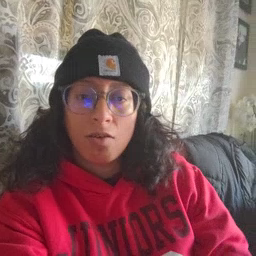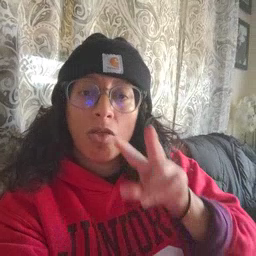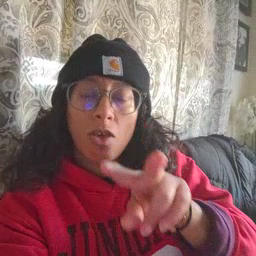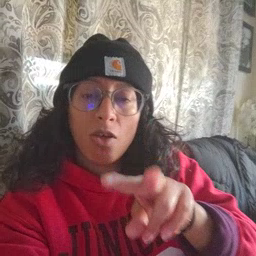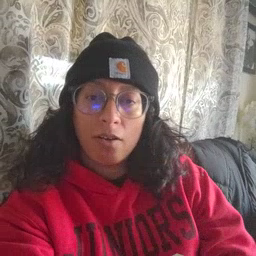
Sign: look